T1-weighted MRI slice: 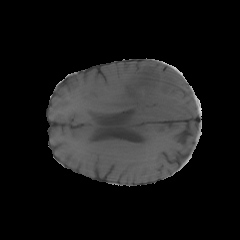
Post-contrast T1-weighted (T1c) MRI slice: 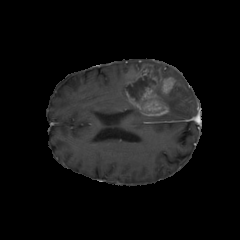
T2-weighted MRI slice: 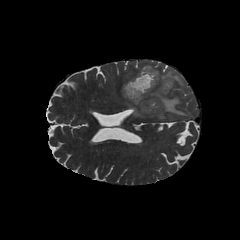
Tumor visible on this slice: yes